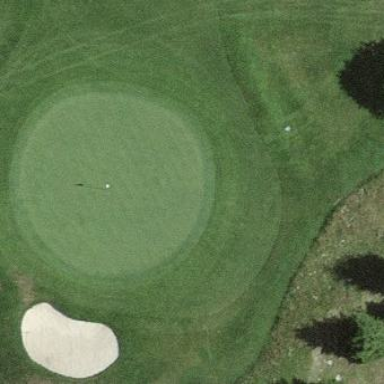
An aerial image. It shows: Green golf area with grass land use.